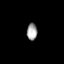
Tissue: prostate
Cell type: T cells
Senescence score: 0.8127
Nuclear area (px): 175
Mean DAPI intensity: 158.183